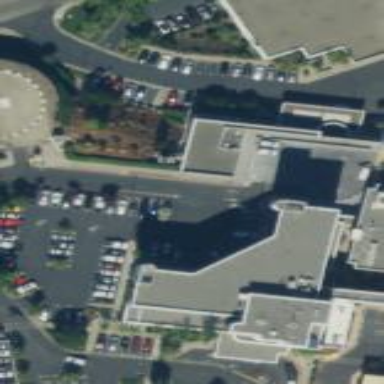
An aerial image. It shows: Hospital building.